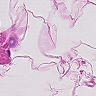
Metastatic tissue present: no